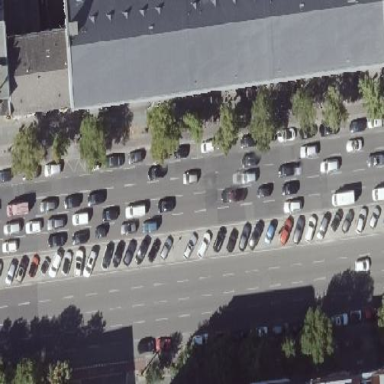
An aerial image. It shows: Street-side parking area with diagonal orientation.